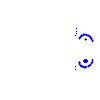
Particle: electron